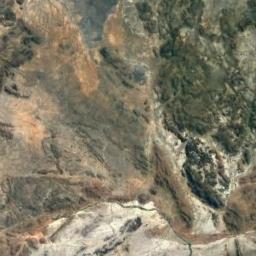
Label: mountain